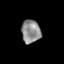
Tissue: skin
Cell type: Epithelial cells
Senescence score: 0.1445
Nuclear area (px): 433
Mean DAPI intensity: 141.693